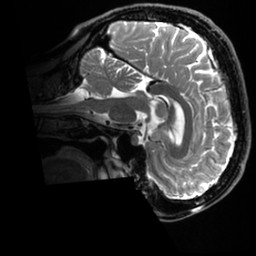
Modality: T2w
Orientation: sagittal